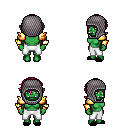
a pixel art fantasy rpg character, female body template, orc, green skin, gold arm armor, white pants, pink short bangs hairstyle, chain hood, black slippers, four views (front, back, left, right), 2x2 character sprite sheet, small pixel art, hard edges, no anti-aliasing